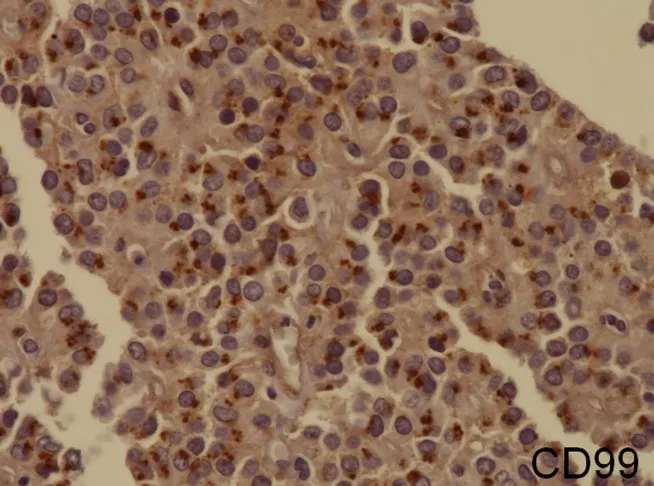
solid pseudopapillary neoplasm; the neoplastic cells show nuclear immunolabelling for beta-catenin.
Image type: pathology (immunostaining)